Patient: sex F, age 46
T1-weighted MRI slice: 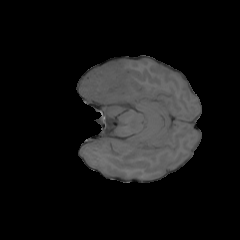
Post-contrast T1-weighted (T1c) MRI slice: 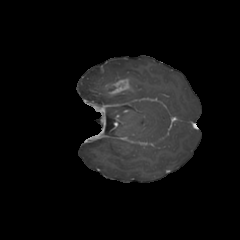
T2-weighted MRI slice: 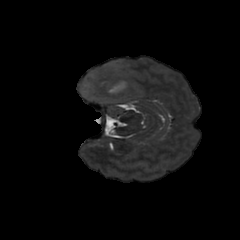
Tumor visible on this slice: yes
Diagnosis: Glioblastoma, IDH-wildtype
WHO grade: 4